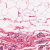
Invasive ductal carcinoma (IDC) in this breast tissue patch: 0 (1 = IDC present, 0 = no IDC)